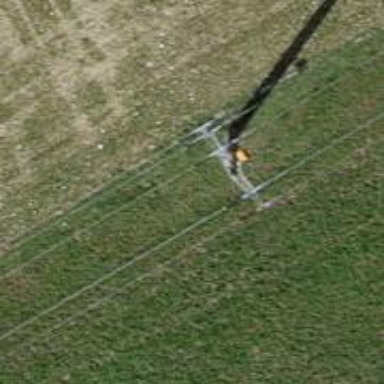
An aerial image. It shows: Concrete power pole.